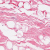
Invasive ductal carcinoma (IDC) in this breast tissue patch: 0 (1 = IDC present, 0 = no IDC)